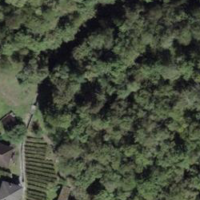
EUNIS habitat code: 41
Species observed at this site:
Clinopodium vulgare
Asplenium adiantum-nigrum